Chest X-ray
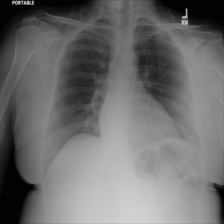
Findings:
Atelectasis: negative
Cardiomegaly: negative
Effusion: negative
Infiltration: negative
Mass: negative
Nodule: negative
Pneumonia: negative
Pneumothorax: negative
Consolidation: negative
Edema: negative
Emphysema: negative
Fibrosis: negative
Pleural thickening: negative
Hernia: negative